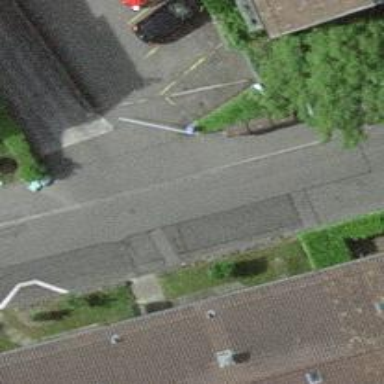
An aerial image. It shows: Lift gate barrier.